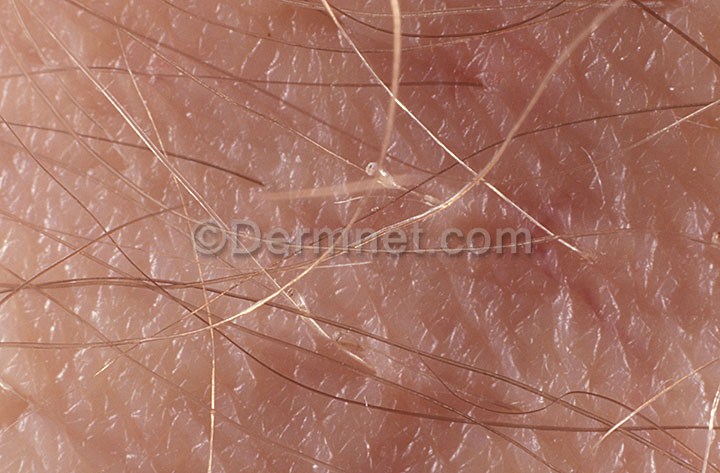
Disease: Scabies Lyme Disease and other Infestations and Bites